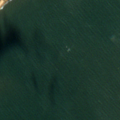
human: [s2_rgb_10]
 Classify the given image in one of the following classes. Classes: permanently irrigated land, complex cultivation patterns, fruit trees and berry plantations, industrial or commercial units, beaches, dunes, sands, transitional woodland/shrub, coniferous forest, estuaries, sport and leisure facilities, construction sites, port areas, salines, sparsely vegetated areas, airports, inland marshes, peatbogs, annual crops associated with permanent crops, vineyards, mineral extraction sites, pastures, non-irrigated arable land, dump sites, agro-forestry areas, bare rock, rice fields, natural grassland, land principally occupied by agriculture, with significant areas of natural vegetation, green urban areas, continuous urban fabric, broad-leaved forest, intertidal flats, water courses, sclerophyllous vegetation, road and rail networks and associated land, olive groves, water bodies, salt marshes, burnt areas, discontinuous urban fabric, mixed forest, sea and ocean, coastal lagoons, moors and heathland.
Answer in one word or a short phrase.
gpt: land principally occupied by agriculture, with significant areas of natural vegetation, sea and ocean